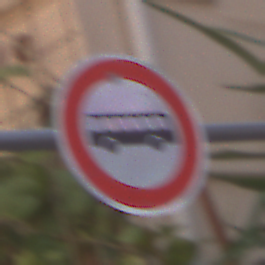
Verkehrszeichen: VerbotKraftomnibusse
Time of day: MorningAfternoon
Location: Outdoor (Urban)
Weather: Clear
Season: NotSpecified
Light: Natural